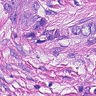
Metastatic tissue present: yes